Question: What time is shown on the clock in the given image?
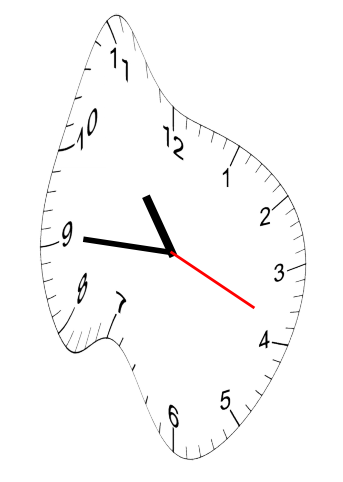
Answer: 10:45:19